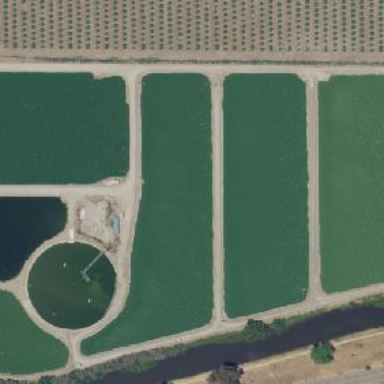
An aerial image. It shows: Reservoir of water at wastewater plant.